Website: macys
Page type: account-selection
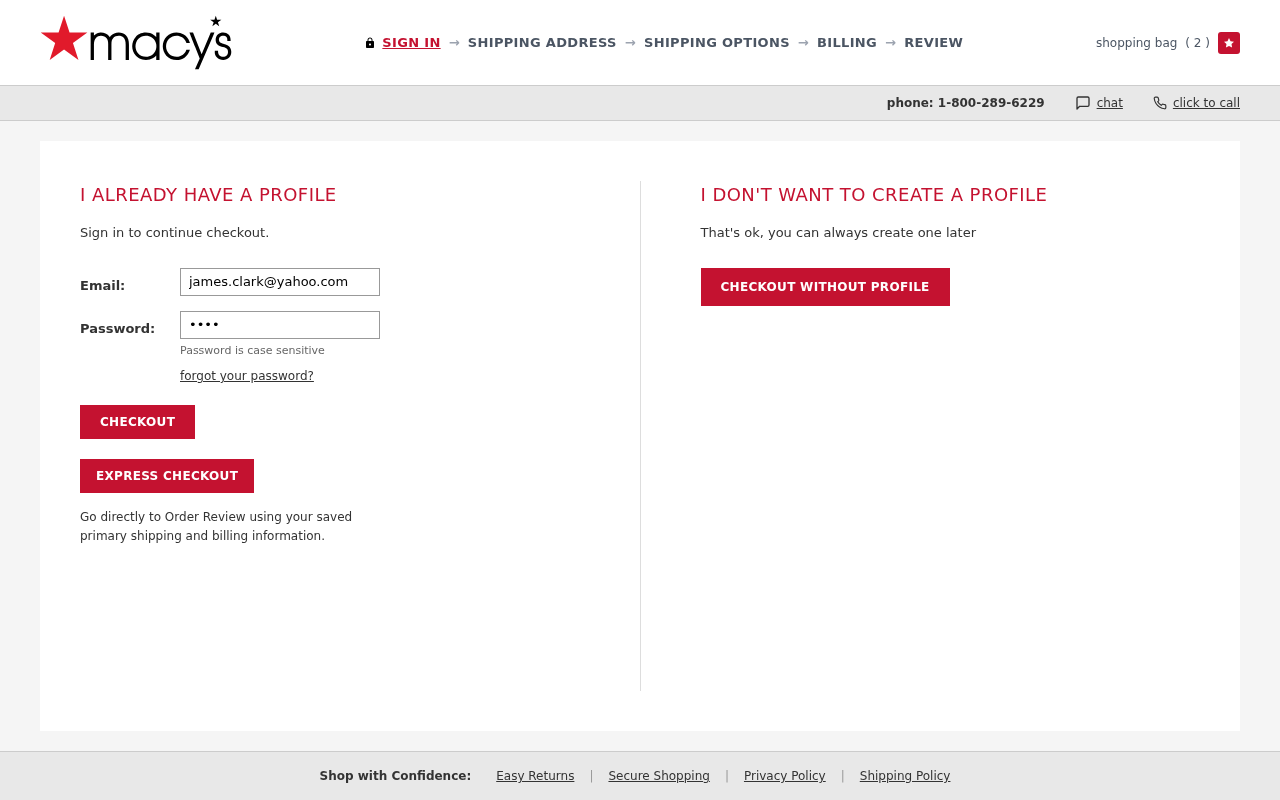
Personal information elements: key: PII_EMAIL
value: james.clark@yahoo.com
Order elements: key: ORDER_NUM_ITEMS
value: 2